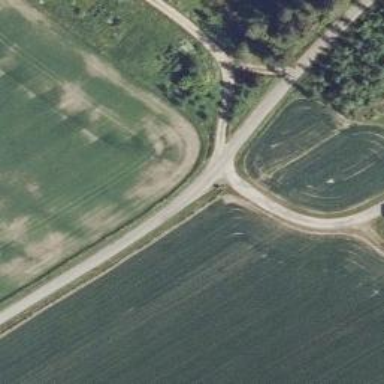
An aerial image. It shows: Unclassified road.